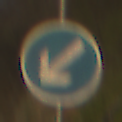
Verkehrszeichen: VorgeschriebeneVorbeifahrtLinks
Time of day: SunriseSunset
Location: Outdoor (Nature)
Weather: PartlyCloudy
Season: NotSpecified
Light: Natural